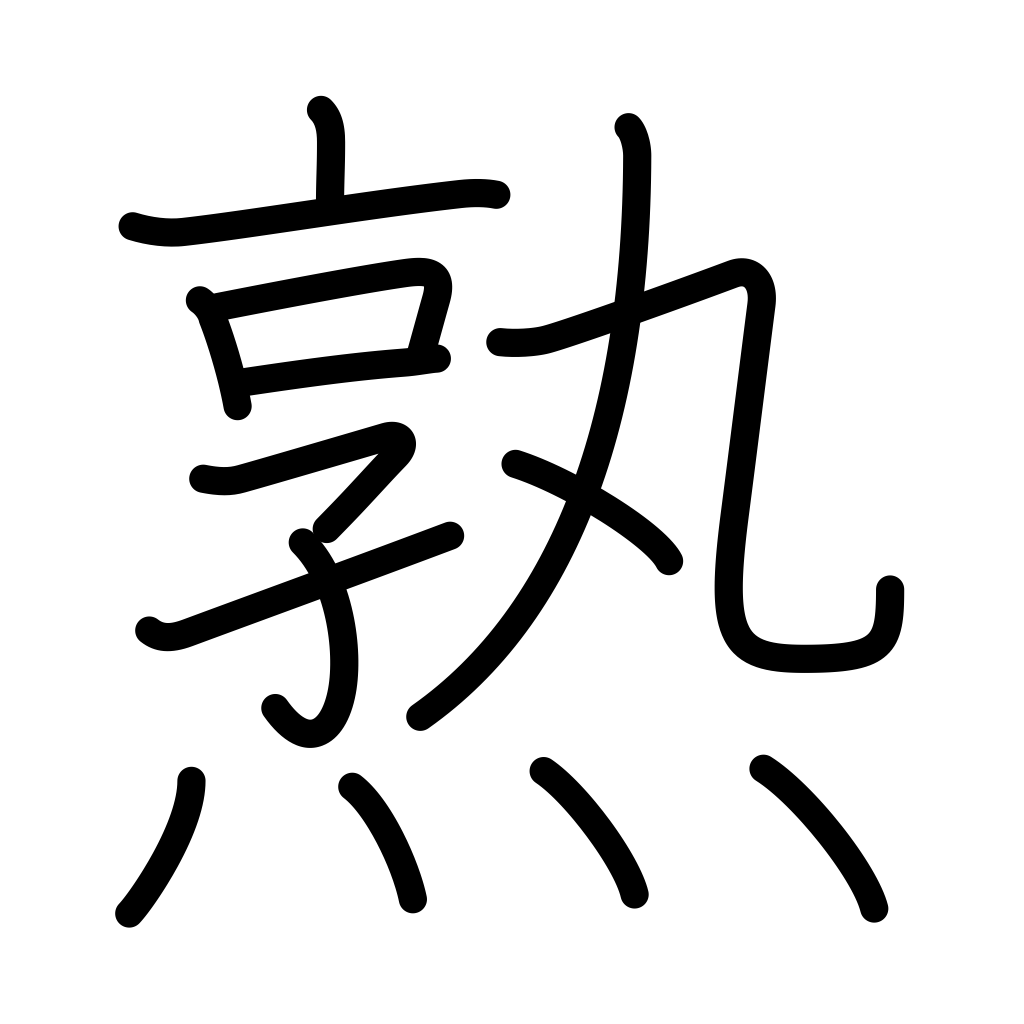
Meaning: mellow, ripen, mature, acquire skill